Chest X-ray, AP view. Patient: 23 years old, sex F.
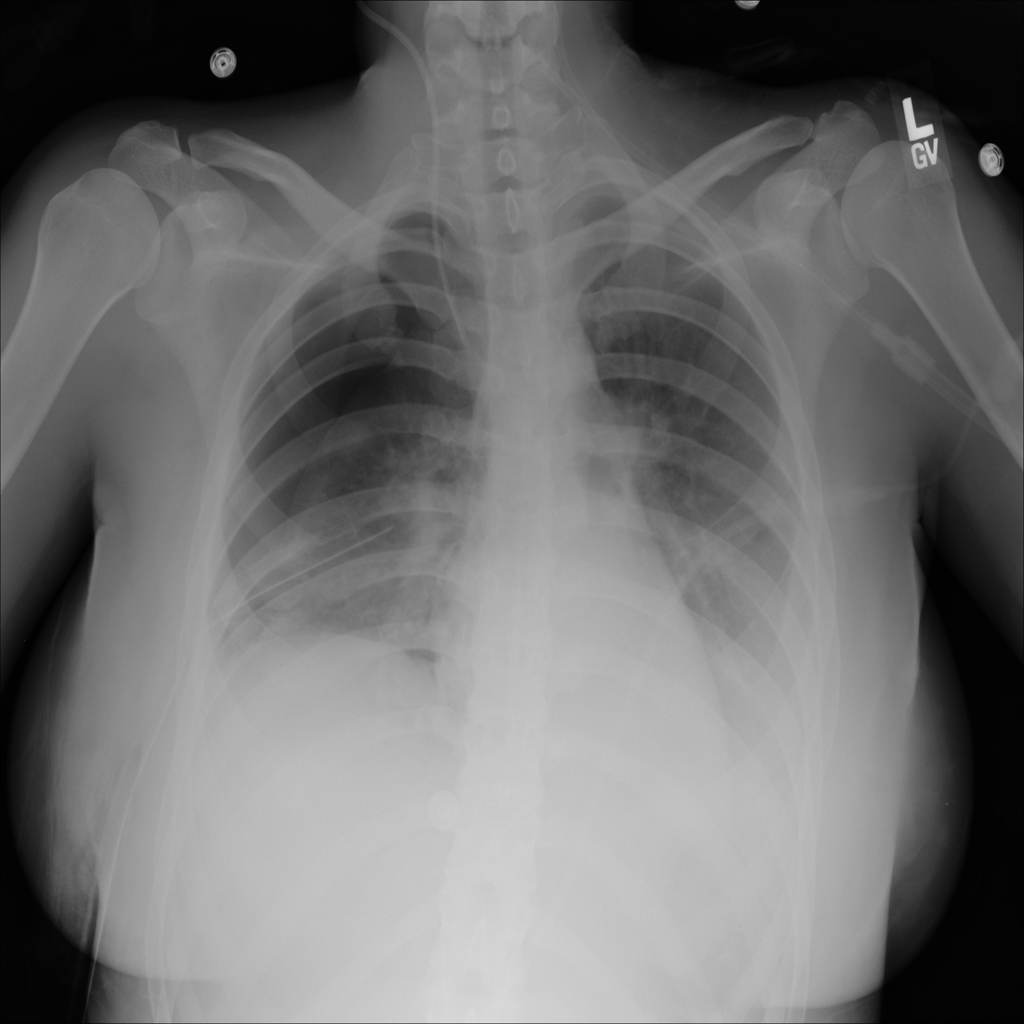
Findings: Pneumothorax